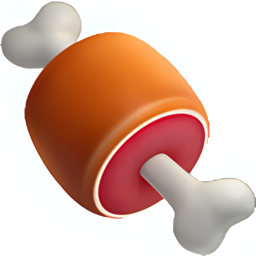
Name: meat on bone
Emoji: 🍖
Group: Food & Drink
Sub-group: food-prepared